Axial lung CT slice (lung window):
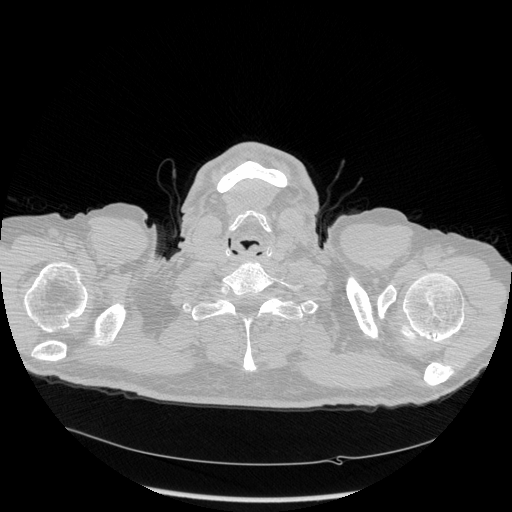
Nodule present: no